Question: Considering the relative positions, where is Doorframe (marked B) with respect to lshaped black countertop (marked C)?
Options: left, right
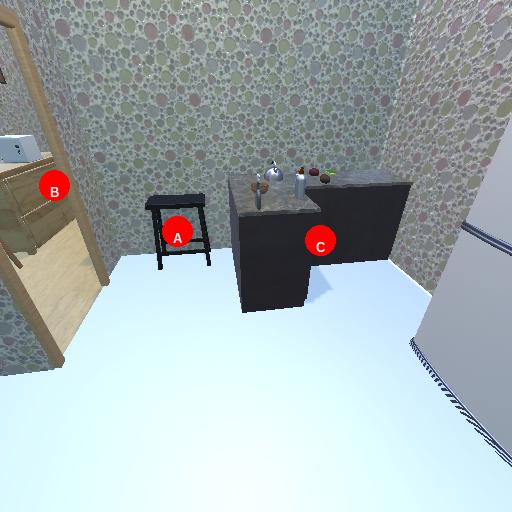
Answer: left